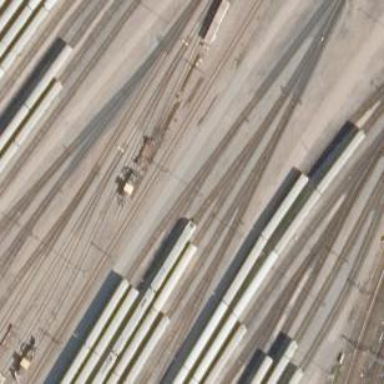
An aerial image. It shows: Railway yard.